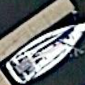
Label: Civil_yacht